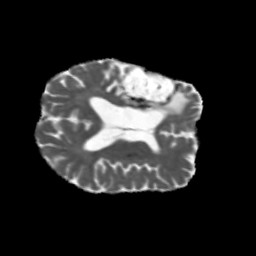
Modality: MD
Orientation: axial
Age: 61
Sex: male
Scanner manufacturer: siemens
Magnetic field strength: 3 T
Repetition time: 5.47 s
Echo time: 0.0854 s